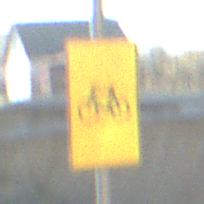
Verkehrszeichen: RadverkehrOhnePfeilsymbol
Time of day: MorningAfternoon
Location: Outdoor (Suburban)
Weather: Clear
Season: NotSpecified
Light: Natural